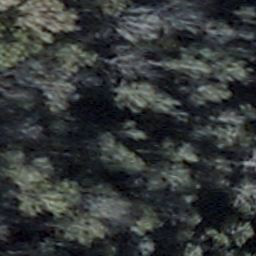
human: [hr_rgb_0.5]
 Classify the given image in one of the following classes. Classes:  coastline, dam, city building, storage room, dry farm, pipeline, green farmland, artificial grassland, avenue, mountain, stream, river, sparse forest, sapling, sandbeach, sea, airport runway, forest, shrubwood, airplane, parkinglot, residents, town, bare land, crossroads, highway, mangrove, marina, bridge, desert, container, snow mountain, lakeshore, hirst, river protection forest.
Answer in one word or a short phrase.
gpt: shrubwood